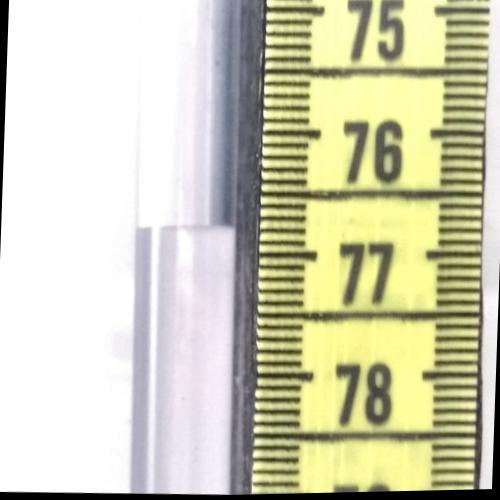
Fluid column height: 76.8 cm